Field crop: maize
Growth stage: 1
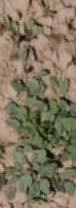
Species: convolvulus